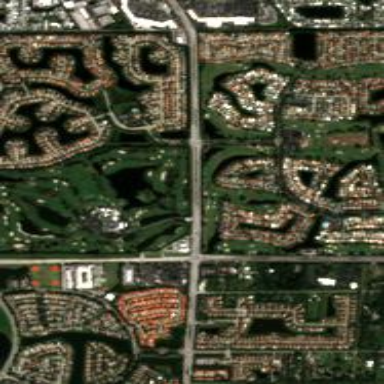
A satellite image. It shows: Golf course.